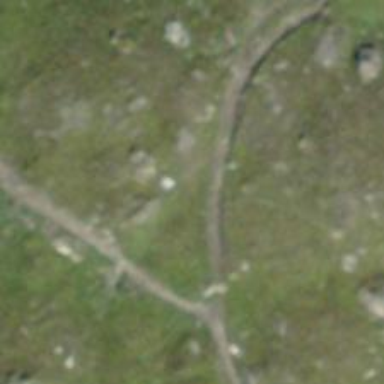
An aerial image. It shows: Path.